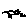
Label: cat